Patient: sex M, age 42
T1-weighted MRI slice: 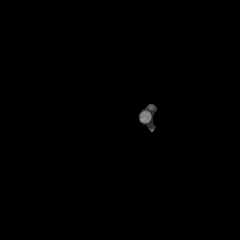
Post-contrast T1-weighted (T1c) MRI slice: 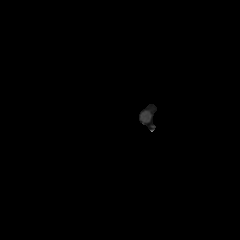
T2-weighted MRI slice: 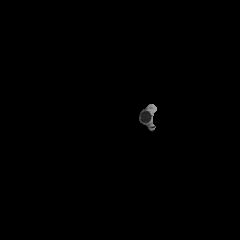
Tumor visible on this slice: no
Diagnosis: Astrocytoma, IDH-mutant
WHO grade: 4